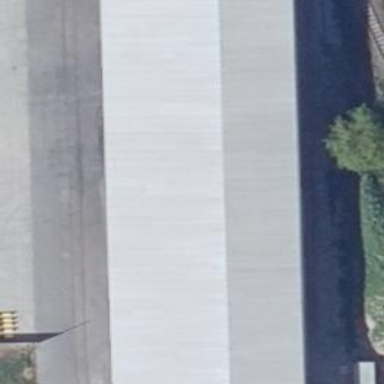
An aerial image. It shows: Warehouse.